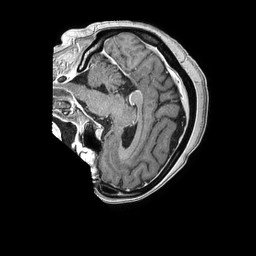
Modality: T1w
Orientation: sagittal
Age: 56
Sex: female
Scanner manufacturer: philips
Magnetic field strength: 1.5 T
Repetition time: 0.007544 s
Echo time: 0.003428 s